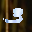
Label: 3